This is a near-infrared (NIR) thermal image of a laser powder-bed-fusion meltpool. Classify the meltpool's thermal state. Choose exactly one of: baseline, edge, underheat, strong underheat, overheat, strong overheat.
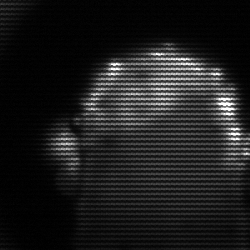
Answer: baseline